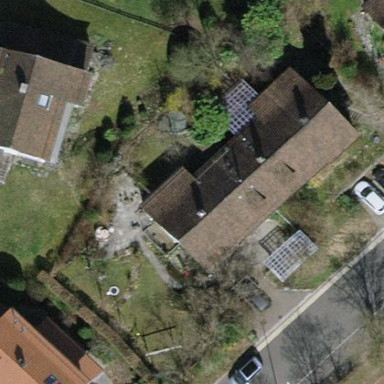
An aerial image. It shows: House with tiled roof.